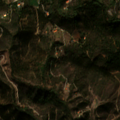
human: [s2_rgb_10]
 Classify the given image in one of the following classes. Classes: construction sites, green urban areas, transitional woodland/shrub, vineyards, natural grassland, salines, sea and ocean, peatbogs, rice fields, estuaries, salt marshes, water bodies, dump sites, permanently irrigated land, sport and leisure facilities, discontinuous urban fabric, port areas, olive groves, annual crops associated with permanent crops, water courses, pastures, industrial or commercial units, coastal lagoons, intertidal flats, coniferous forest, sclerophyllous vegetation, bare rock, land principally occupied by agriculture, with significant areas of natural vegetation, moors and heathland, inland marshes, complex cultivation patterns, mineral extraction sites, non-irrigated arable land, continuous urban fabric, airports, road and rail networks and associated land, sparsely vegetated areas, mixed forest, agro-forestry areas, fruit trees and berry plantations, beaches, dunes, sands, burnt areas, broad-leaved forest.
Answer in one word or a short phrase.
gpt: complex cultivation patterns, broad-leaved forest, mixed forest, sclerophyllous vegetation, transitional woodland/shrub